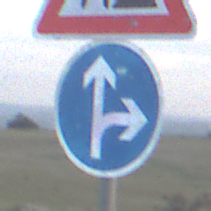
Verkehrszeichen: VorgeschriebeneFahrtrichtungGeradeausOderRechts
Zusatzzeichen oben: Arbeitsstelle
Umgebung: Outdoor, Nature
Tageszeit: SunriseSunset
Wetter: PartlyCloudy
Licht: Natural
Jahreszeit: NotSpecified
Kontrast: LowContrast